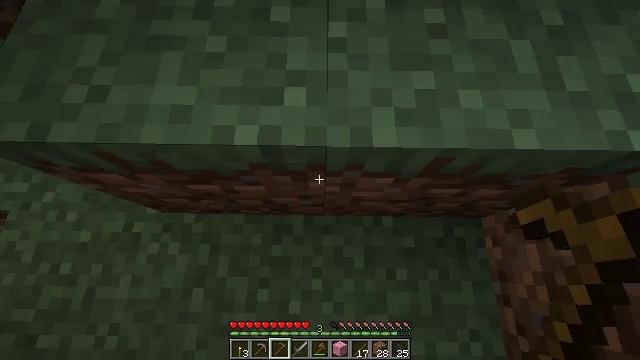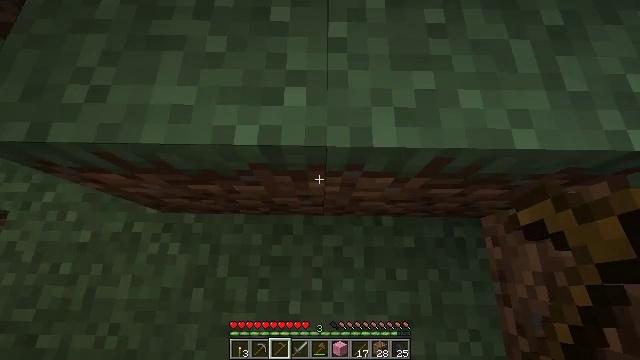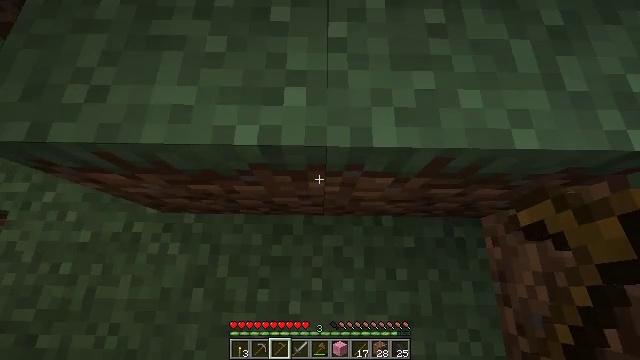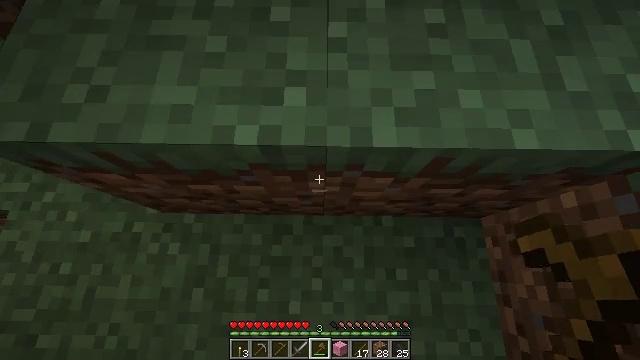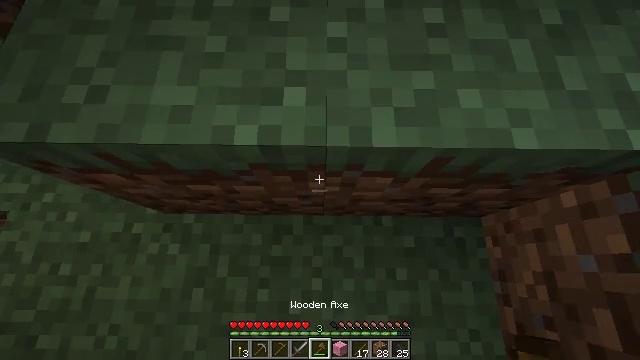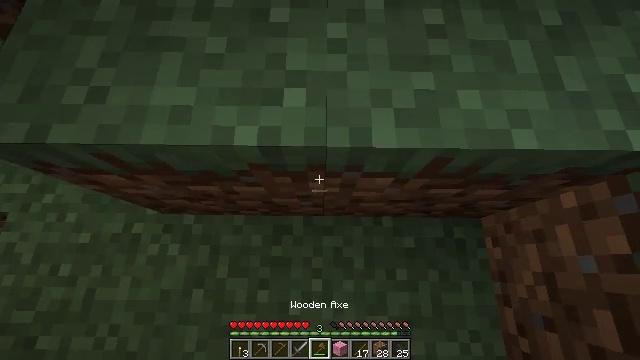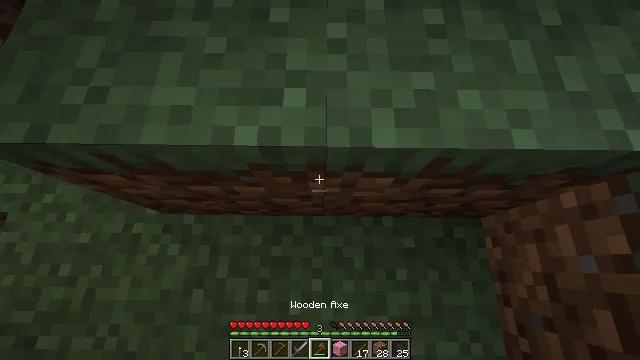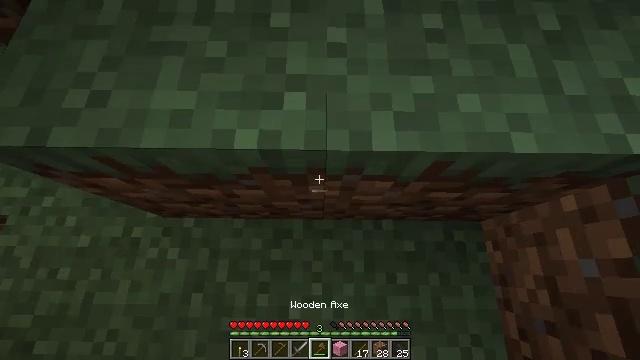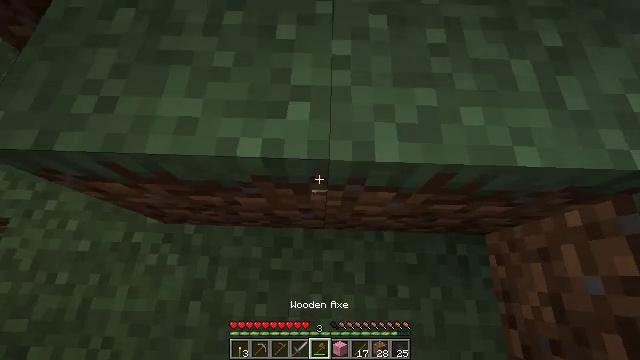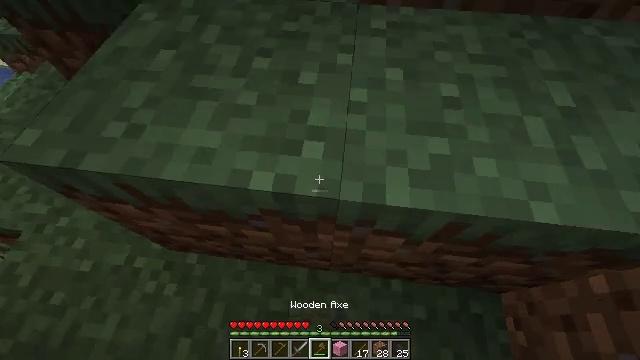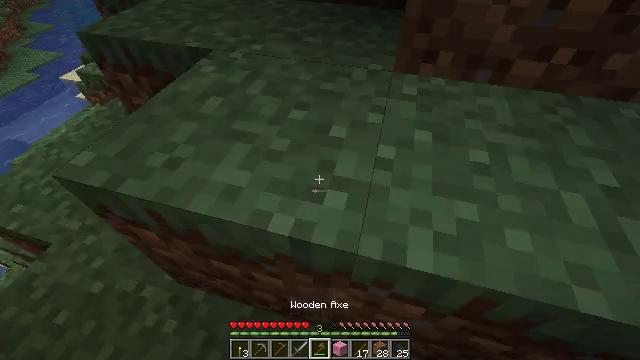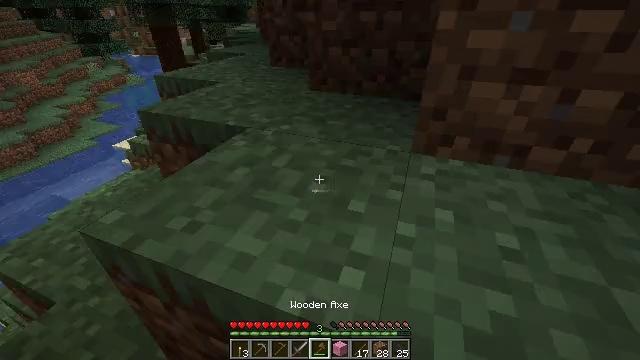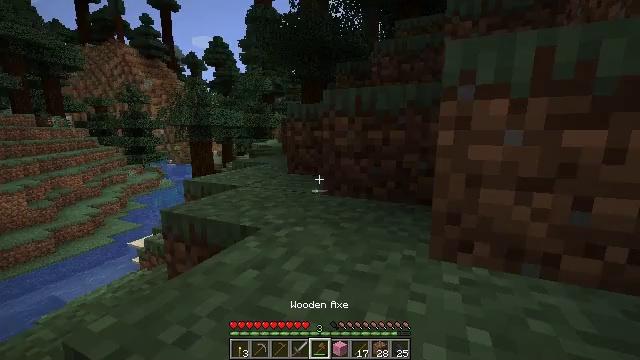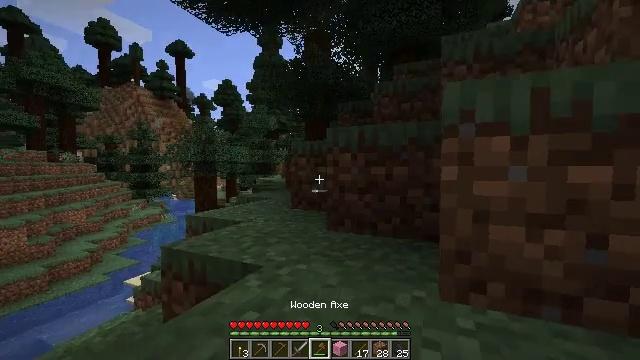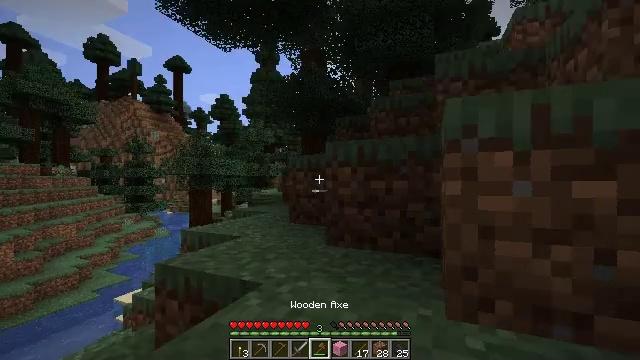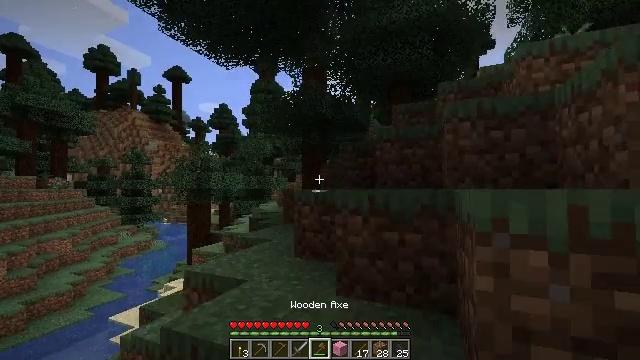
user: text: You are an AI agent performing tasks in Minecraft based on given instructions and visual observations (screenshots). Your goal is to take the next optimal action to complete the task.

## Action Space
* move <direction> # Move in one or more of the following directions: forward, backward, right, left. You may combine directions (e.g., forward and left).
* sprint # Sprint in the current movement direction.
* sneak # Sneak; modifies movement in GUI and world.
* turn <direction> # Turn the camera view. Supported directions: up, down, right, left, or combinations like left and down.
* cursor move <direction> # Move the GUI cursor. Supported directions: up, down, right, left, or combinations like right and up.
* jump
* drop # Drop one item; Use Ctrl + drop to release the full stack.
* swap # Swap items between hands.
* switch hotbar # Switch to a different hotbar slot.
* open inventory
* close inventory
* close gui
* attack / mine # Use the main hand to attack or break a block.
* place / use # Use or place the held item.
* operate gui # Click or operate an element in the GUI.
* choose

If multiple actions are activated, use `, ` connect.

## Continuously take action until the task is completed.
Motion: motion action
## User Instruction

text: Punch the spruce leaves to get saplings.
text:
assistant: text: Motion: no_op
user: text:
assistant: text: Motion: no_op
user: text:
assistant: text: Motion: switch to hotbar 5
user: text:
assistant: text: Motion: switch to hotbar 5
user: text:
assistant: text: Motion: switch to hotbar 5
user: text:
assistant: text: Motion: switch to hotbar 5
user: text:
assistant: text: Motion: no_op
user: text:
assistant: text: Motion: turn left and up
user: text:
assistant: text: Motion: turn left and up
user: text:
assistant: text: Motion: turn left and up
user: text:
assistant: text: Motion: turn left and up
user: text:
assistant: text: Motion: turn left and up
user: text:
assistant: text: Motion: move forward, turn up
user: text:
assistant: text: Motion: move forward, turn up
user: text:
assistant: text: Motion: move forward, turn up, jump
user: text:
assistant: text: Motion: move forward, jump
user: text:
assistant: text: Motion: move forward, jump
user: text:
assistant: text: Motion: move forward, jump
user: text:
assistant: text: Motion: move forward
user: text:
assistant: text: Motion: move forward
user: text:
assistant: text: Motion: move forward
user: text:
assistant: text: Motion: move forward
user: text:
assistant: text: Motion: move forward, turn right
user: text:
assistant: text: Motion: move forward, turn right
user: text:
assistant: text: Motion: move forward, turn right and down
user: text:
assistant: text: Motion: move forward, turn right and down
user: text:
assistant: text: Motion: move forward, turn right and down
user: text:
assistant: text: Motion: move forward, turn right and down
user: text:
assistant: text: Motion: move forward, turn right
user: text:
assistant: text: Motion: move forward